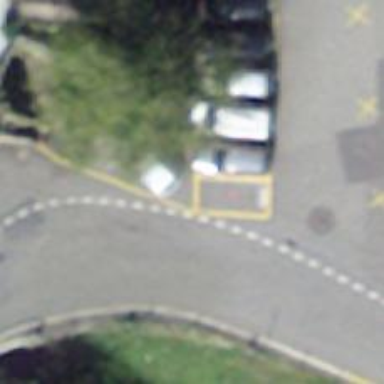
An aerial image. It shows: Pillar post box is available as amenity.